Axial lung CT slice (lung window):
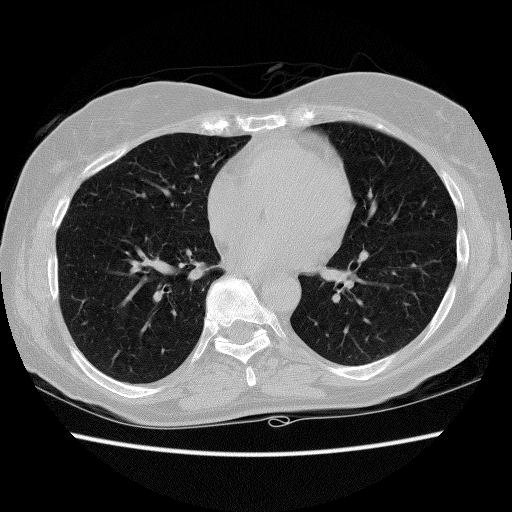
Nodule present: no